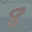
Label: 8